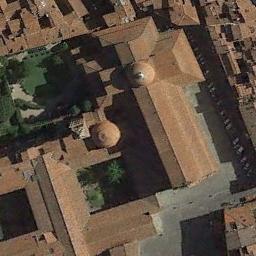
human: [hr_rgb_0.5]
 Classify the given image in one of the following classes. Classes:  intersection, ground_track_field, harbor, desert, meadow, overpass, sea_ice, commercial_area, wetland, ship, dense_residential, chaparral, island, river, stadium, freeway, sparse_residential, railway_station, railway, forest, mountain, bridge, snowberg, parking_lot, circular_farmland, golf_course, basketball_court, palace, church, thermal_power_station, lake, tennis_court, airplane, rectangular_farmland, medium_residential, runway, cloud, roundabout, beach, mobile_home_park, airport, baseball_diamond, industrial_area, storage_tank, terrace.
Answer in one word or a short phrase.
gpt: church